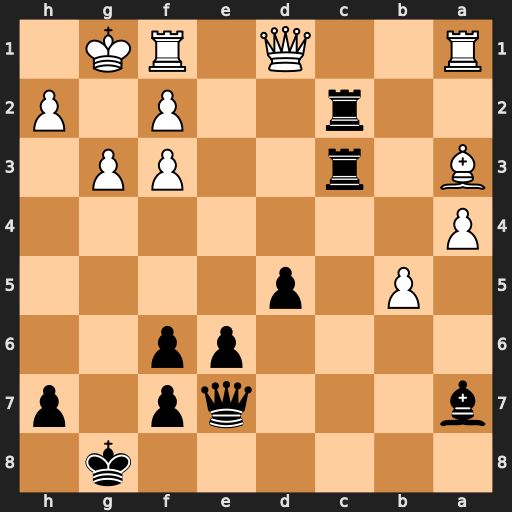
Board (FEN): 6k1/b3qp1p/4pp2/1P1p4/P7/B1r2PP1/2r2P1P/R2Q1RK1
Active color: b
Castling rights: -
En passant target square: -
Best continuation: Bxf2+ Rxf2 Qa7 Qxc2 Rxc2